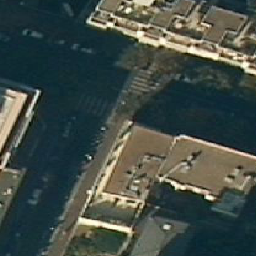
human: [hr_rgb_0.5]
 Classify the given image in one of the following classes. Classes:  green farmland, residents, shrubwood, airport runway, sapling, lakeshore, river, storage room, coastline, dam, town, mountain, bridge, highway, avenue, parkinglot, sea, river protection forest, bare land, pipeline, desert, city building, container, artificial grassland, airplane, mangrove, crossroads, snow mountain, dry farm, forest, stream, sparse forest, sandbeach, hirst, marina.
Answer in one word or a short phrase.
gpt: city building